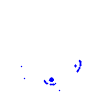
Particle: kaon